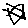
Label: star